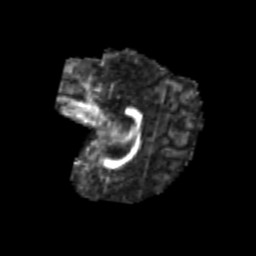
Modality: FA
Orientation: sagittal
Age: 7
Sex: male
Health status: healthy